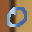
Label: 0